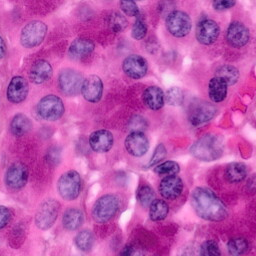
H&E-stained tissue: Pancreatic